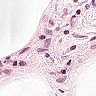
Metastatic tissue present: no